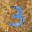
Label: 3